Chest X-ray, PA view. Patient: 31 years old, sex M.
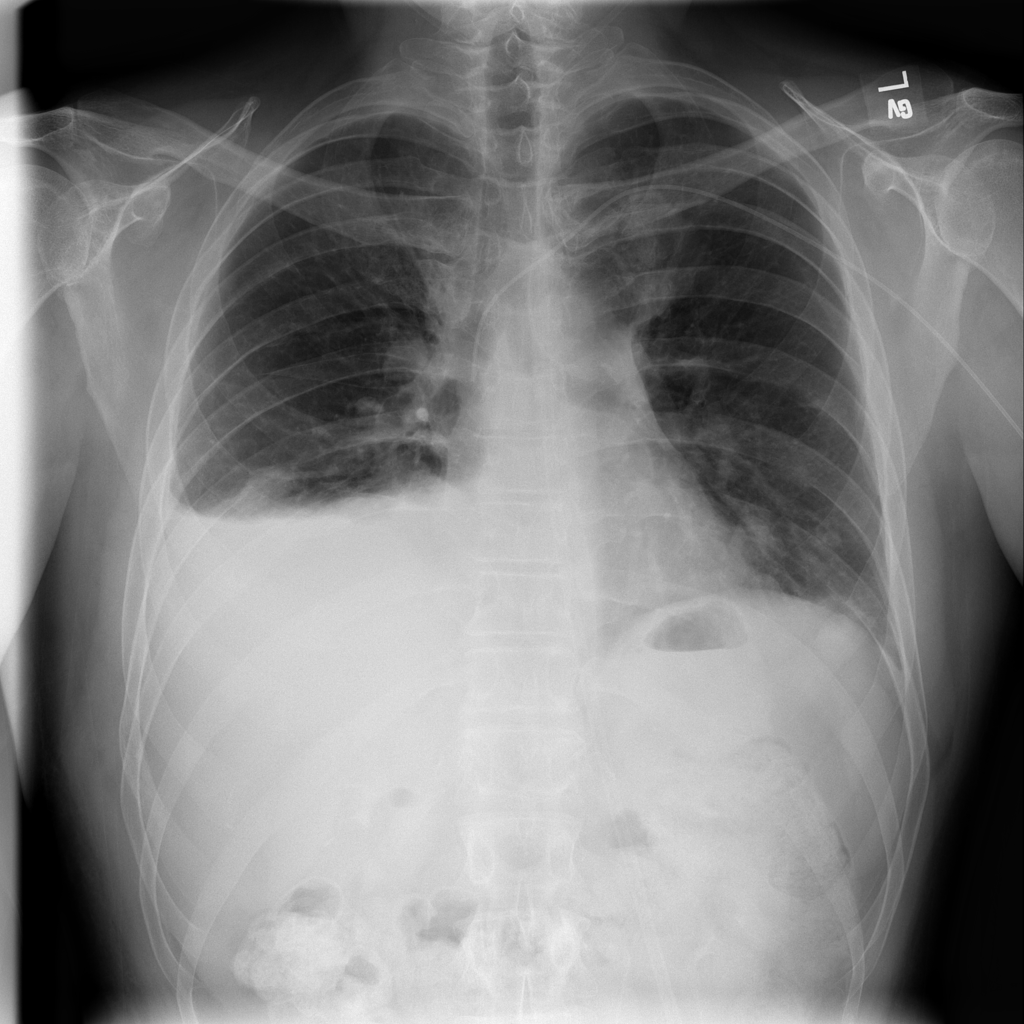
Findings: Atelectasis